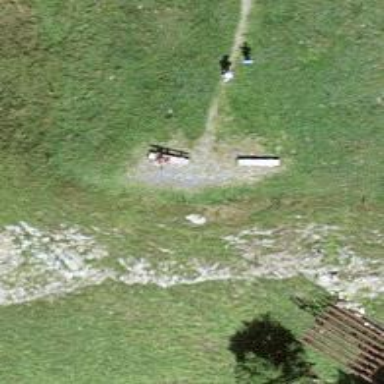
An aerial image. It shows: Viewpoint popular for tourists.